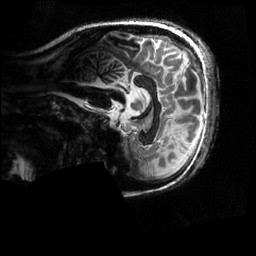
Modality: MP2RAGE
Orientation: sagittal
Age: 23
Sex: female
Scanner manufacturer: siemens
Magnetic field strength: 6.98 T
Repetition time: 6 s
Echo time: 0.00283 s